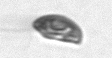
Label: Cryptophyta